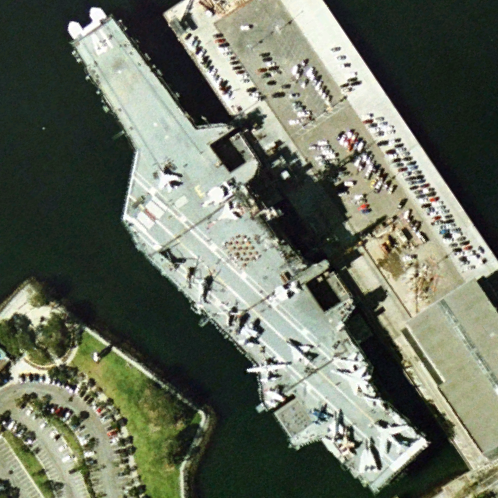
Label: aircraft_carrier